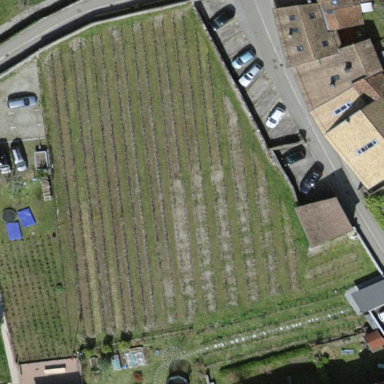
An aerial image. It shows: Vineyard.